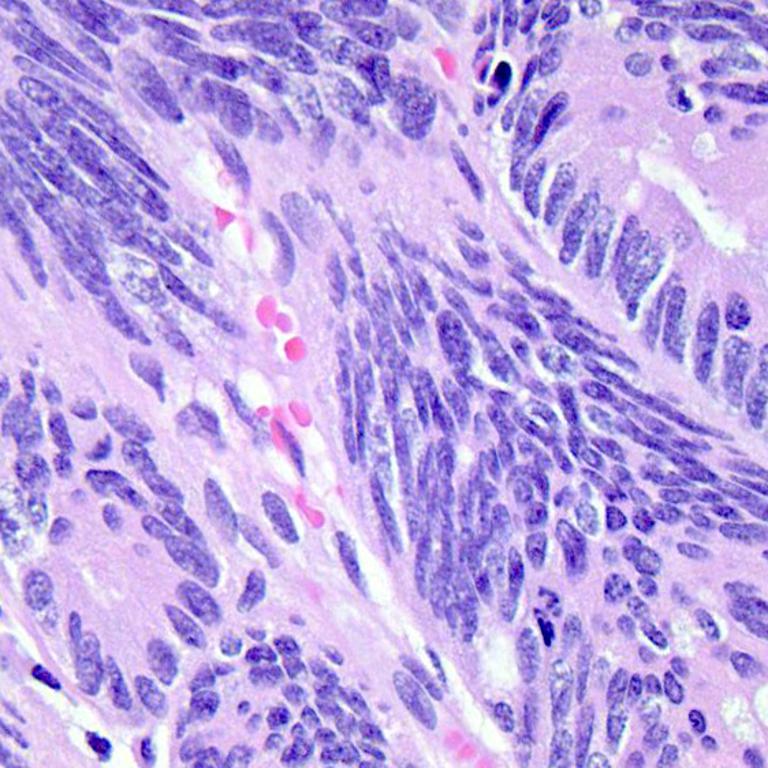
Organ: colon
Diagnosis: adenocarcinomas